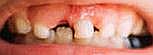
Condition: hypodontia